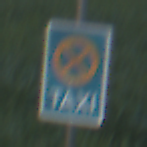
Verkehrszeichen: Taxenstand
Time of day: SunriseSunset
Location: Outdoor (Nature)
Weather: PartlyCloudy
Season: NotSpecified
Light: Natural